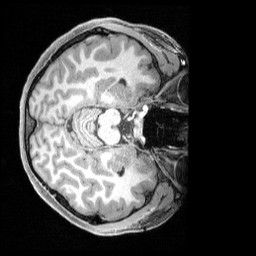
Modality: T1w
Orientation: axial
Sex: female
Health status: ill
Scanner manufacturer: siemens
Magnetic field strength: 3 T
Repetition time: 2.4 s
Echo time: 0.00201 s